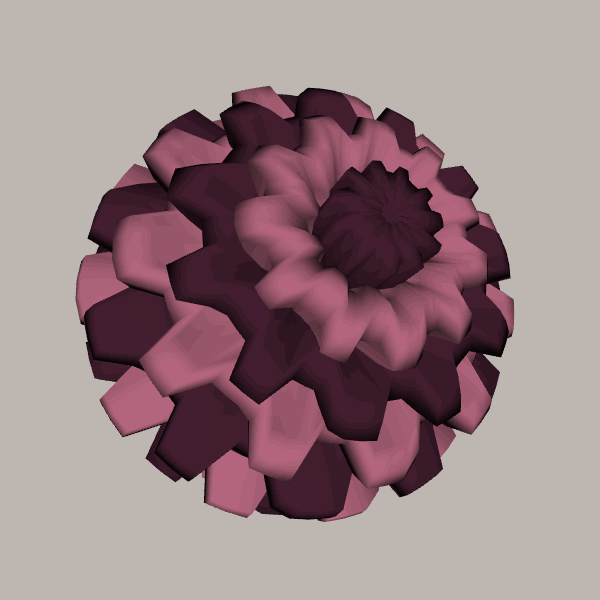
Background: light